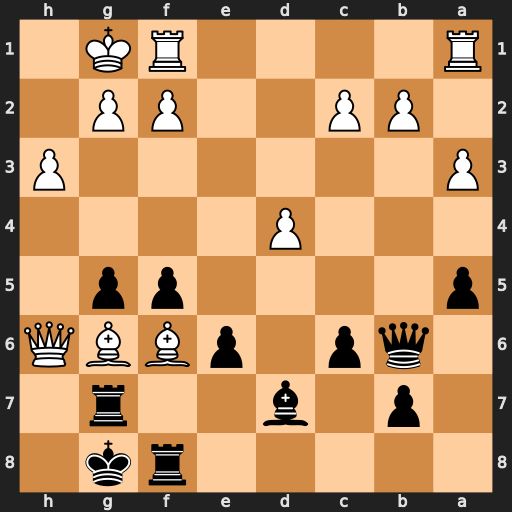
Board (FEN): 5rk1/1p1b2r1/1qp1pBBQ/p4pp1/3P4/P6P/1PP2PP1/R4RK1
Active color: b
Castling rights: -
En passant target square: -
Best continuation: Rxf6 Bh7+ Kf7